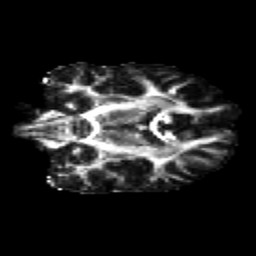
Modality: FA
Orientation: coronal
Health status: healthy
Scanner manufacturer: siemens
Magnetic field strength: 3 T
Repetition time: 12 s
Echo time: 0.092 s